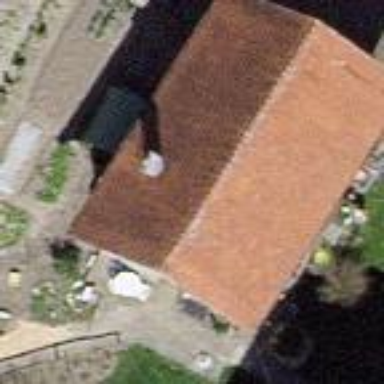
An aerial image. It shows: Farm building.